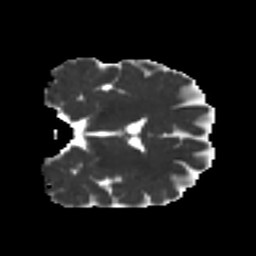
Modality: MD
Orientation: coronal
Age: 29
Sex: female
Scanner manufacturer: ge
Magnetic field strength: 3 T
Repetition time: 7.8 s
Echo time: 0.0606 s